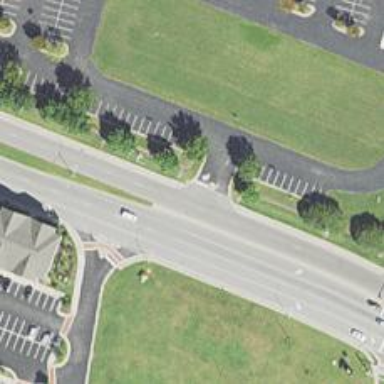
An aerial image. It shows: Unmarked road crossing.